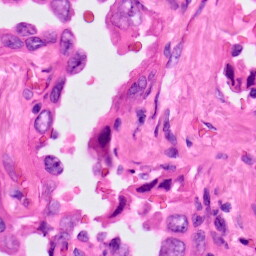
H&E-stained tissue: Lung